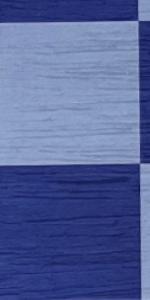
Label: Empty